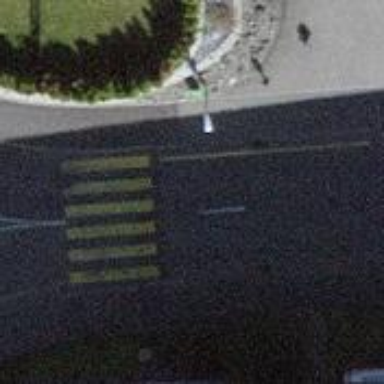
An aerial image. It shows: Residential road with asphalt surface. There are separate sidewalks on both sides of the road.